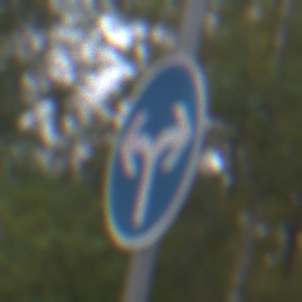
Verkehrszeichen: VorgeschriebeneFahrtrichtungRechtsOderLinks
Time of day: Midday
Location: Outdoor (Nature)
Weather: Overcast
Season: Autumn
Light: Natural